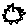
Label: sun